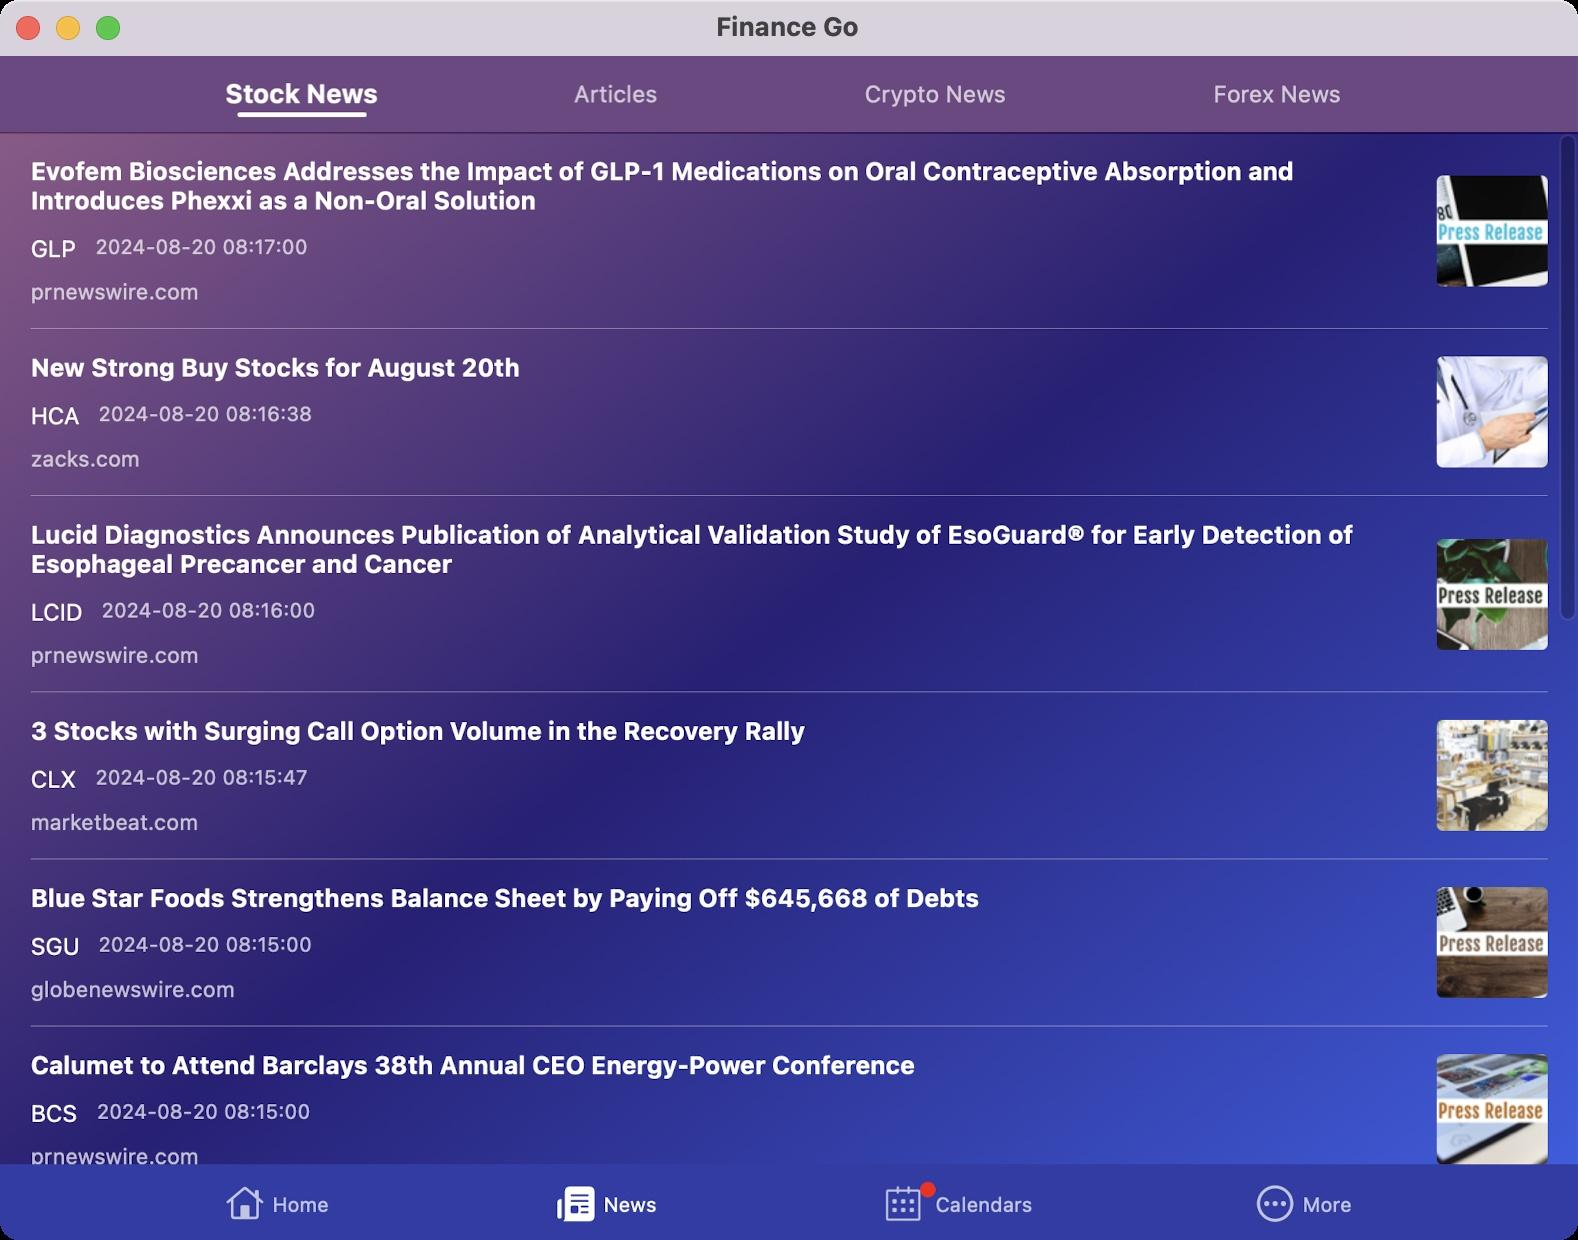
Accessibility tree:
{"name": "Finance_Go", "role": "AXWindow", "description": null, "role_description": "standard window", "value": null, "position": "352.00;95.00", "size": "789;620", "children": [{"name": null, "role": "AXGroup", "description": null, "role_description": "group", "value": null, "position": "0.00;0.00", "size": "789;620", "children": [{"name": null, "role": "AXGroup", "description": null, "role_description": "group", "value": null, "position": "0.00;0.00", "size": "789;621", "children": [{"name": null, "role": "AXGroup", "description": null, "role_description": "group", "value": null, "position": "0.00;0.00", "size": "789;621", "children": [{"name": null, "role": "AXGroup", "description": null, "role_description": "Nav bar", "value": null, "position": "0.00;27.72", "size": "789;38", "children": [{"name": null, "role": "AXGroup", "description": null, "role_description": "collection", "value": null, "position": "15.40;35.42", "size": "758;23", "children": [{"name": null, "role": "AXGroup", "description": null, "role_description": "group", "value": null, "position": "118.58;35.42", "size": "65;23", "children": [{"name": null, "role": "AXStaticText", "description": "Stock News", "role_description": "text", "value": null, "position": "112.61;39.27", "size": "77;15", "children": []}]}, {"name": null, "role": "AXGroup", "description": null, "role_description": "group", "value": null, "position": "286.83;35.42", "size": "42;23", "children": [{"name": null, "role": "AXStaticText", "description": "Articles", "role_description": "text", "value": null, "position": "287.02;39.65", "size": "42;15", "children": []}]}, {"name": null, "role": "AXGroup", "description": null, "role_description": "group", "value": null, "position": "432.36;35.42", "size": "71;23", "children": [{"name": null, "role": "AXStaticText", "description": "Crypto News", "role_description": "text", "value": null, "position": "432.36;39.65", "size": "71;15", "children": []}]}, {"name": null, "role": "AXGroup", "description": null, "role_description": "group", "value": null, "position": "606.76;35.42", "size": "64;23", "children": [{"name": null, "role": "AXStaticText", "description": "Forex News", "role_description": "text", "value": null, "position": "606.76;39.65", "size": "64;15", "children": []}]}]}]}, {"name": null, "role": "AXGroup", "description": null, "role_description": "group", "value": null, "position": "0.00;0.00", "size": "789;621", "children": [{"name": null, "role": "AXGroup", "description": null, "role_description": "group", "value": null, "position": "0.00;0.00", "size": "789;621", "children": [{"name": null, "role": "AXGroup", "description": null, "role_description": "table", "value": null, "position": "0.00;66.22", "size": "789;554", "children": [{"name": null, "role": "AXStaticText", "description": "Pull down to refresh", "role_description": "text", "value": null, "position": "0.00;24.64", "size": "789;21", "children": []}, {"name": null, "role": "AXStaticText", "description": "Last update: Today 14:25", "role_description": "text", "value": null, "position": "0.00;45.43", "size": "789;21", "children": []}, {"name": null, "role": "AXGroup", "description": null, "role_description": "group", "value": "", "position": "0.00;66.22", "size": "789;98", "children": [{"name": null, "role": "AXStaticText", "description": "Evofem Biosciences Addresses the Impact of GLP-1 Medications on Oral Contraceptive Absorption and Introduces Phexxi as a Non-Oral Solution, GLP, prnewswire.com, 2024-08-20 08:17:00", "role_description": "text", "value": "", "position": "0.00;66.22", "size": "789;98", "children": []}]}, {"name": null, "role": "AXGroup", "description": null, "role_description": "group", "value": "", "position": "0.00;164.39", "size": "789;84", "children": [{"name": null, "role": "AXStaticText", "description": "New Strong Buy Stocks for August 20th, HCA, zacks.com, 2024-08-20 08:16:38", "role_description": "text", "value": "", "position": "0.00;164.39", "size": "789;84", "children": []}]}, {"name": null, "role": "AXGroup", "description": null, "role_description": "group", "value": "", "position": "0.00;247.94", "size": "789;98", "children": [{"name": null, "role": "AXStaticText", "description": "Lucid Diagnostics Announces Publication of Analytical Validation Study of EsoGuard® for Early Detection of Esophageal Precancer and Cancer, LCID, prnewswire.com, 2024-08-20 08:16:00", "role_description": "text", "value": "", "position": "0.00;247.94", "size": "789;98", "children": []}]}, {"name": null, "role": "AXGroup", "description": null, "role_description": "group", "value": "", "position": "0.00;346.12", "size": "789;84", "children": [{"name": null, "role": "AXStaticText", "description": "3 Stocks with Surging Call Option Volume in the Recovery Rally, CLX, marketbeat.com, 2024-08-20 08:15:47", "role_description": "text", "value": "", "position": "0.00;346.12", "size": "789;84", "children": []}]}, {"name": null, "role": "AXGroup", "description": null, "role_description": "group", "value": "", "position": "0.00;429.66", "size": "789;84", "children": [{"name": null, "role": "AXStaticText", "description": "Blue Star Foods Strengthens Balance Sheet by Paying Off $645,668 of Debts, SGU, globenewswire.com, 2024-08-20 08:15:00", "role_description": "text", "value": "", "position": "0.00;429.66", "size": "789;84", "children": []}]}, {"name": null, "role": "AXGroup", "description": null, "role_description": "group", "value": "", "position": "0.00;513.21", "size": "789;84", "children": [{"name": null, "role": "AXStaticText", "description": "Calumet to Attend Barclays 38th Annual CEO Energy-Power Conference, BCS, prnewswire.com, 2024-08-20 08:15:00", "role_description": "text", "value": "", "position": "0.00;513.21", "size": "789;84", "children": []}]}, {"name": null, "role": "AXGroup", "description": null, "role_description": "group", "value": "", "position": "0.00;596.75", "size": "789;98", "children": [{"name": null, "role": "AXStaticText", "description": "San Juan Basin Royalty Trust Declares No Cash Distribution for August 2024 and Announces Production Costs in Excess of Proceeds, SJT, prnewswire.com, 2024-08-20 08:15:00", "role_description": "text", "value": "", "position": "0.00;596.75", "size": "789;98", "children": []}]}]}]}]}]}, {"name": null, "role": "AXGroup", "description": "Tab Bar", "role_description": "group", "value": null, "position": "0.00;582.12", "size": "789;38", "children": [{"name": null, "role": "AXRadioButton", "description": "Home", "role_description": "tab", "value": 0, "position": "57.75;582.89", "size": "162;38", "children": []}, {"name": null, "role": "AXRadioButton", "description": "News", "role_description": "tab", "value": 1, "position": "223.30;582.89", "size": "161;38", "children": []}, {"name": null, "role": "AXRadioButton", "description": "Calendars", "role_description": "tab", "value": 0, "position": "387.31;582.89", "size": "182;38", "children": []}, {"name": null, "role": "AXRadioButton", "description": "More", "role_description": "tab", "value": 0, "position": "572.88;582.89", "size": "159;38", "children": []}]}]}]}, {"name": null, "role": "AXButton", "description": null, "role_description": "close button", "value": null, "position": "7.00;6.00", "size": "14;16", "children": []}, {"name": null, "role": "AXButton", "description": null, "role_description": "full screen button", "value": null, "position": "47.00;6.00", "size": "14;16", "children": [{"name": null, "role": "AXGroup", "description": null, "role_description": "group", "value": null, "position": "47.00;6.00", "size": "14;16", "children": [{"name": null, "role": "AXGroup", "description": null, "role_description": "group", "value": null, "position": "47.00;6.00", "size": "14;16", "children": []}]}]}, {"name": null, "role": "AXButton", "description": null, "role_description": "minimize button", "value": null, "position": "27.00;6.00", "size": "14;16", "children": []}, {"name": null, "role": "AXStaticText", "description": null, "role_description": "text", "value": "Finance Go", "position": "356.00;5.00", "size": "76;16", "children": []}]}